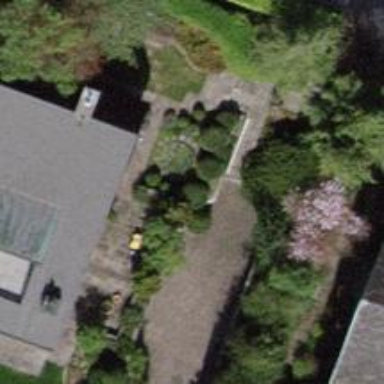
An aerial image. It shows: Driveway with surface made of sett.